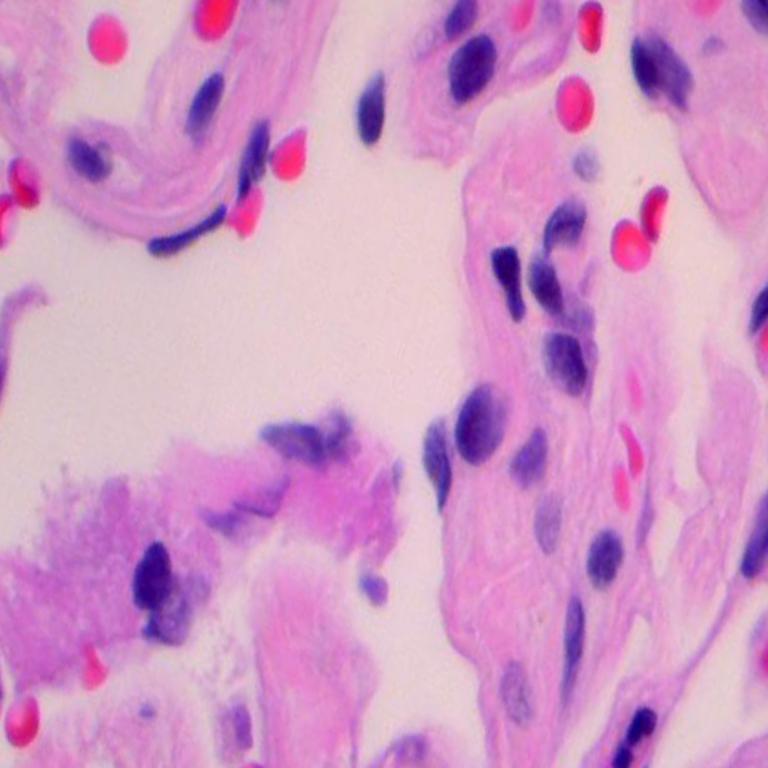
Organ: lung
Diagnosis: benign